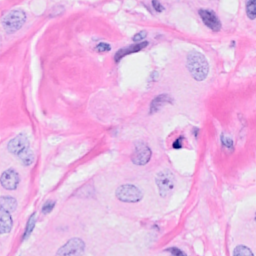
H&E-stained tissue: Breast